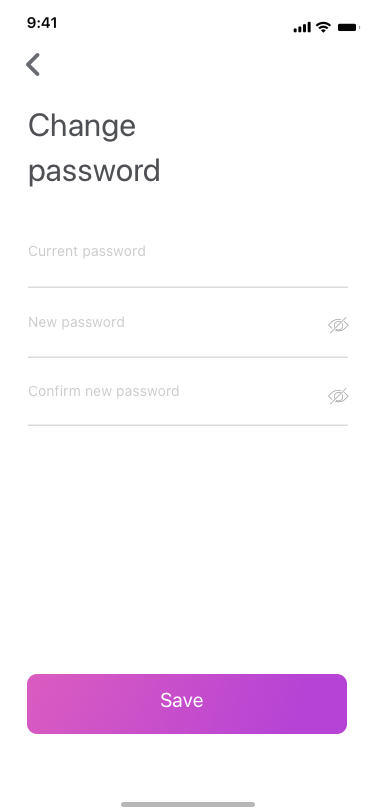
Text in this UI design:
Change
password
Current password
New password
Confirm new password
Save